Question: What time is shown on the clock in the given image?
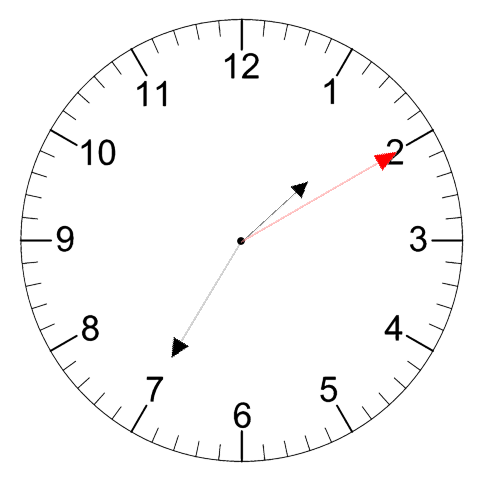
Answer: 01:35:10